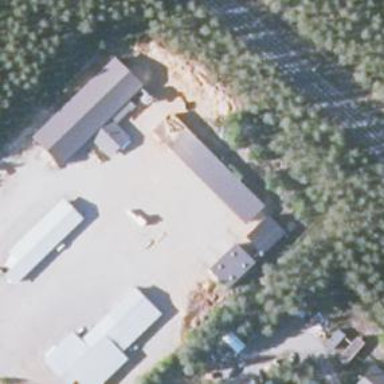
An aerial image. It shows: Industrial building.